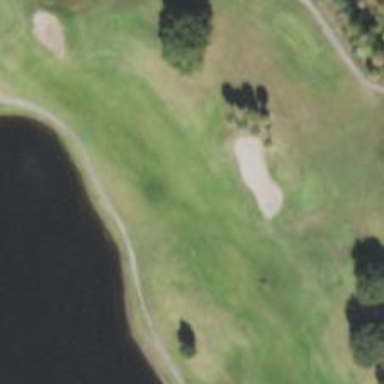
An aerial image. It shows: View of golf hole.